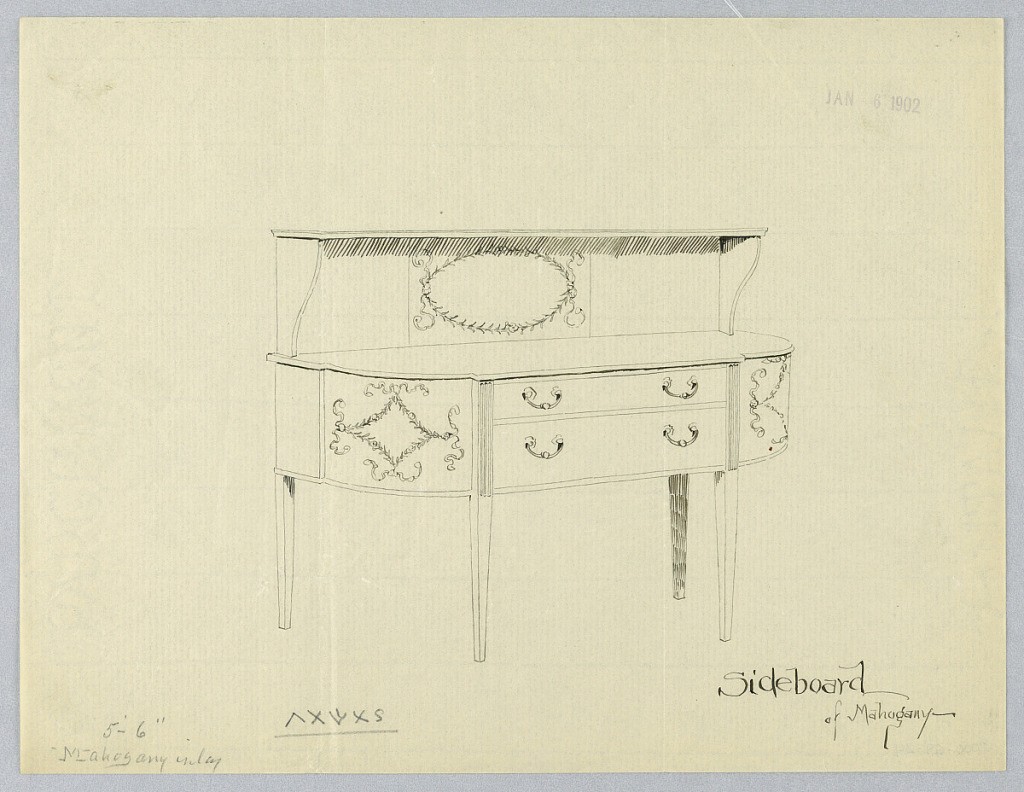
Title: Design for Mahogany Sideboard with Neo-Classical Motifs
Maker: A.N. Davenport Co.
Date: January 6, 1902
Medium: Pen and black ink, graphite on thin cream paper
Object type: Drawing
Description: Sideboard with four straight tapering legs (the front two with fluted tops) and semi-circular front - flat in middle portion - with two horizontal drawers with "C"-shaped handles; neo-classical motifs on rounded front corners and center back; upper shelf raised on scroll-shaped volutes.